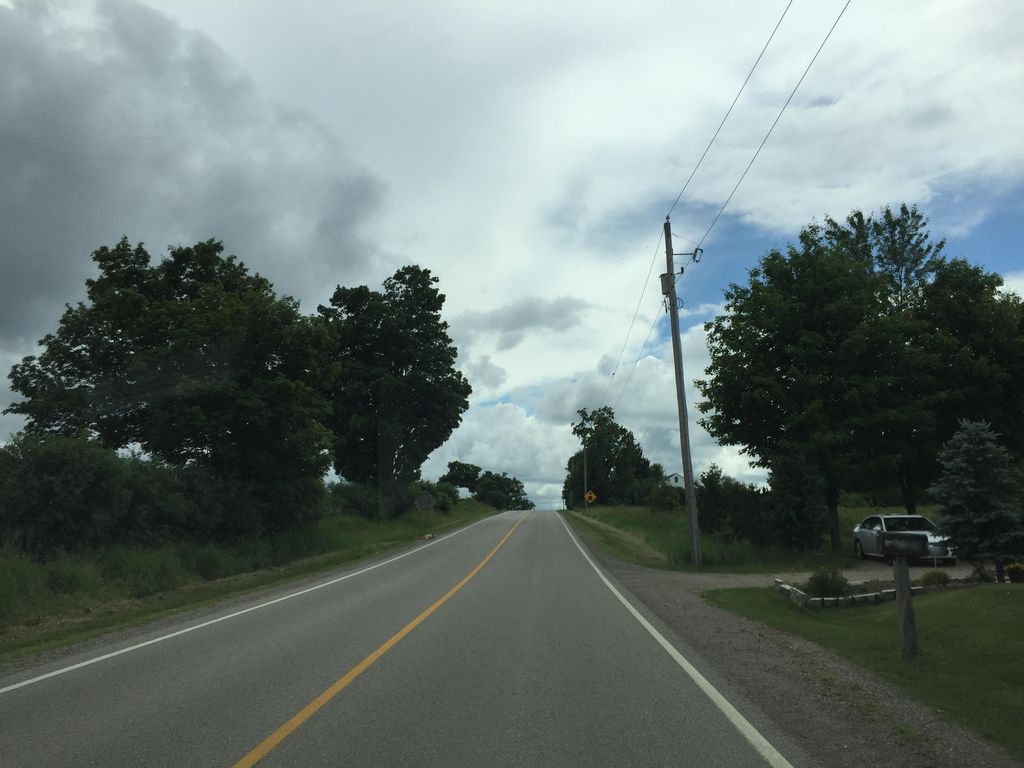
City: kitchener-waterloo